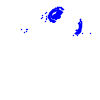
Particle: electron